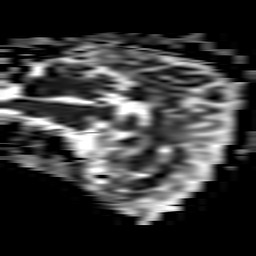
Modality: ADC
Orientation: sagittal
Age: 53
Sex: female
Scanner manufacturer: philips
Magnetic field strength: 3 T
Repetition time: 3.078 s
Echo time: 0.076 s